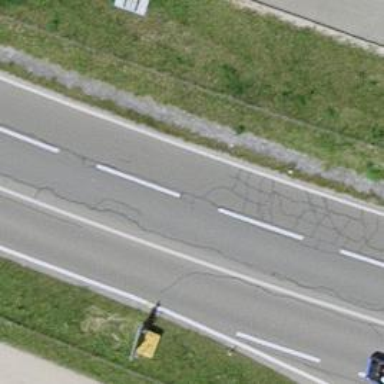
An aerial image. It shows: Trunk highway designated as motorroad.